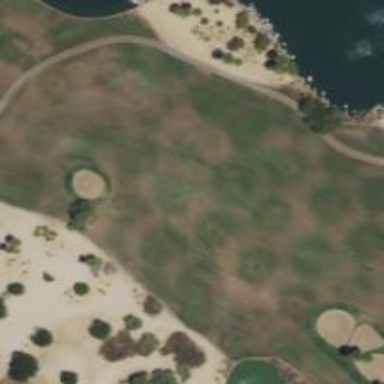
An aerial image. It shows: View of golf hole.